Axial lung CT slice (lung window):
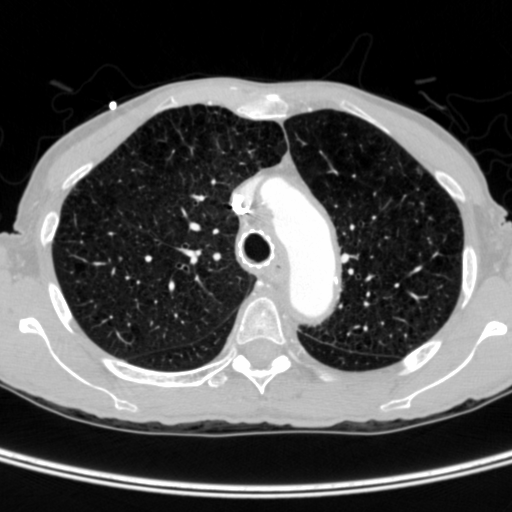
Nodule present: yes
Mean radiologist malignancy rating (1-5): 3